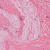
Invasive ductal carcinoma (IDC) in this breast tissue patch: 0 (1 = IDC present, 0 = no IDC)